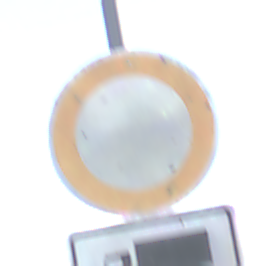
Verkehrszeichen: VerbotFahrzeugeAllerArt
Zusatzzeichen unten: MehrspurigeFahrzeugeFrei3
Umgebung: Outdoor, RoadRail
Tageszeit: MorningAfternoon
Wetter: PartlyCloudy
Licht: Natural
Jahreszeit: NotSpecified
Kontrast: LowContrast